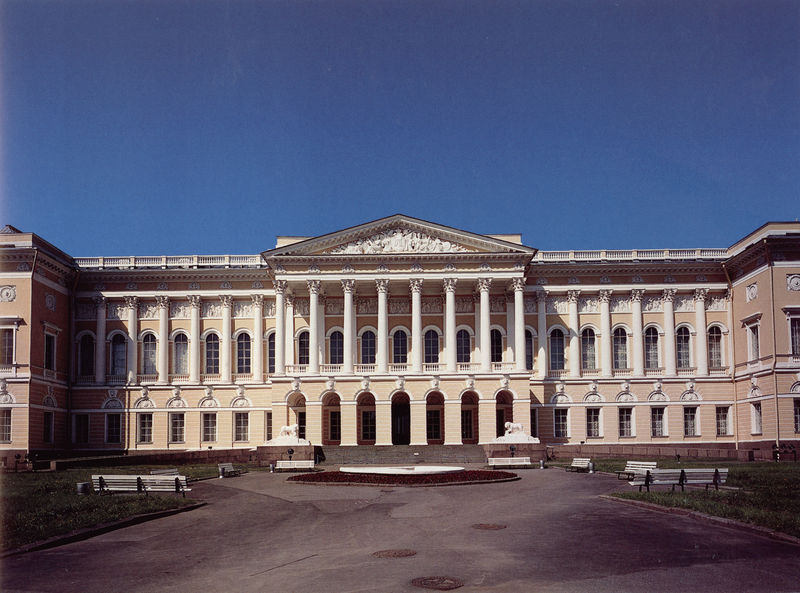
Titel: Michael-Palais in St. Petersburg
Künstler: Carlo Rossi
Standort: St. Petersburg, Michael-Palais (EU - Russland)
Schlagwörter: blau, himmel, fenster, säule, säulen, tür, gebäude, haus, park, architektur, sockel, balkon, giebel, platz, bank, rundbogen, treppe, stufen, foto, eingang, loggia, palast, balustrade, arkaden, bänke, kapitelle, kapitell, fries, sims, gesims, risalit, portikus, rundbögen, etagen, tympanon, ordnung, säulem, barokk, freid, bootfenster, neoclassic